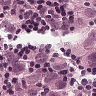
Metastatic tissue present: yes